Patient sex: F
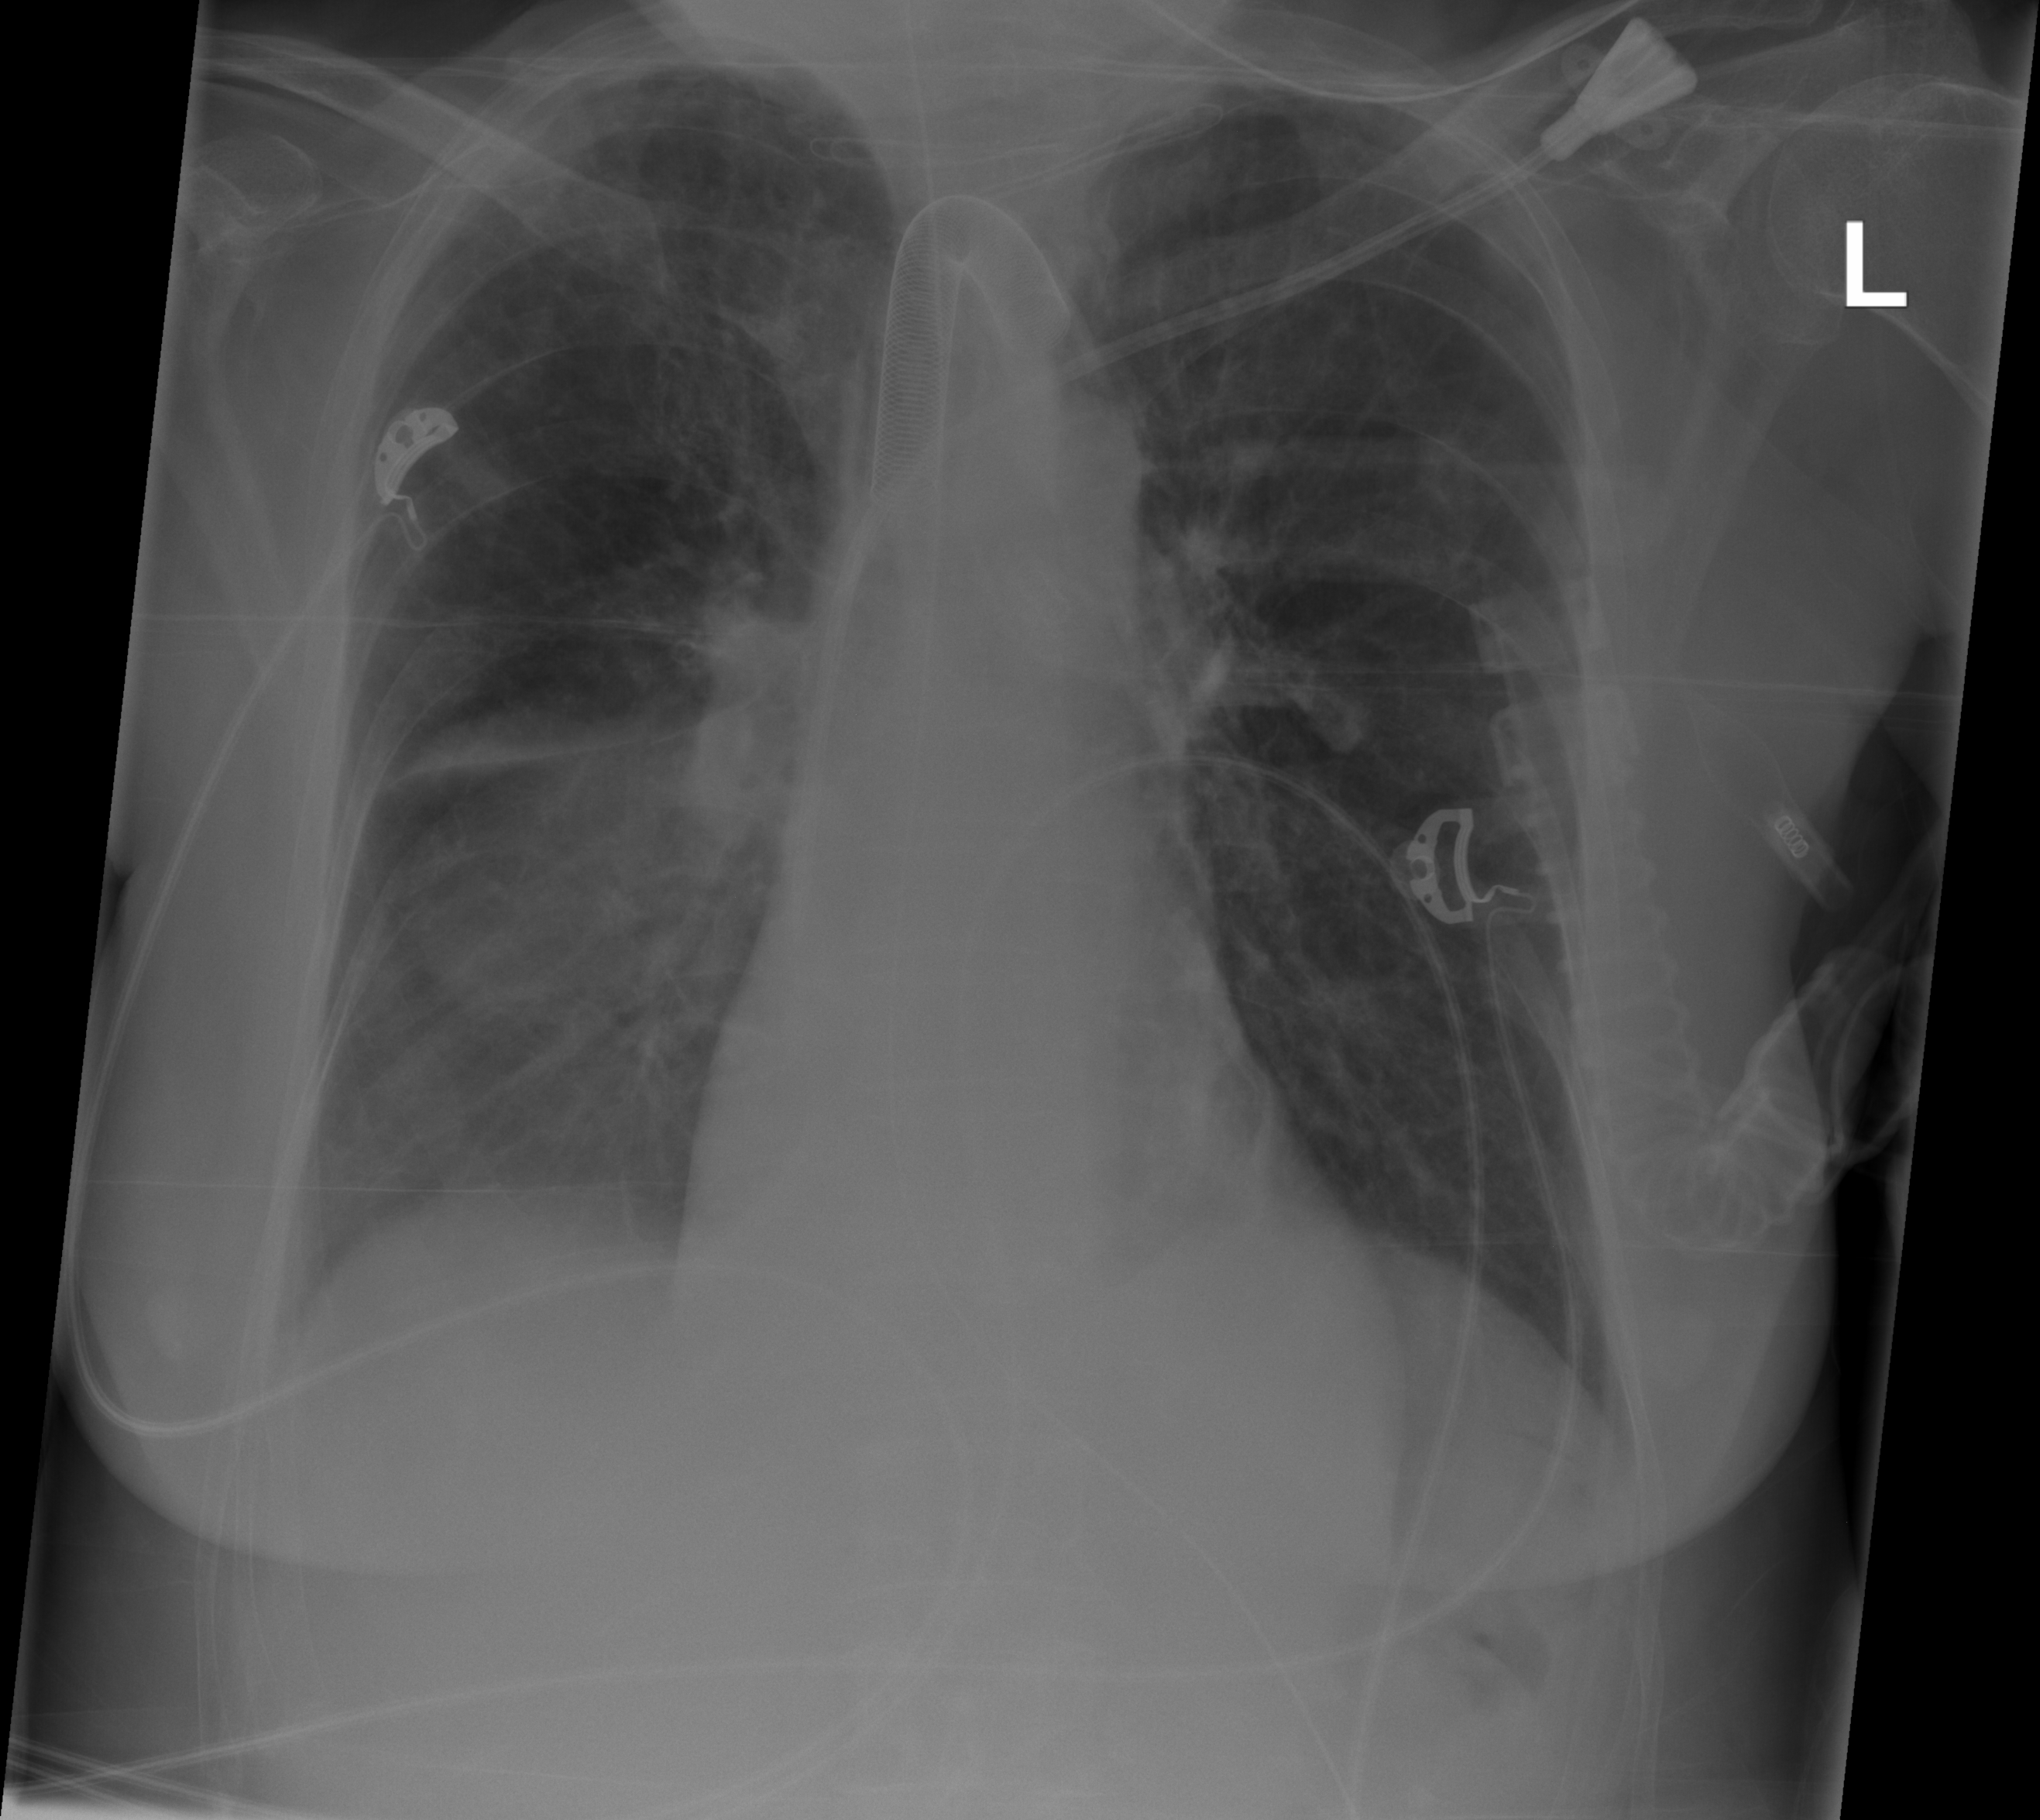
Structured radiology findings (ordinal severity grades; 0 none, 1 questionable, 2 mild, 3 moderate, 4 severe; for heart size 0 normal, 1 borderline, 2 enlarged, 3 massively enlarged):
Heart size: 0
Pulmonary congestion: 0
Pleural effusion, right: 1
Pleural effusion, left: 0
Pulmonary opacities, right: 1
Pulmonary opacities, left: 0
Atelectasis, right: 2
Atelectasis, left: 0